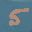
Label: 5